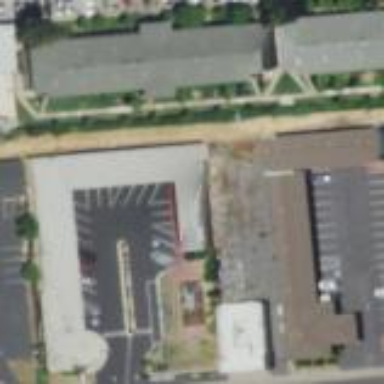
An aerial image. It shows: Commercial building.